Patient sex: F
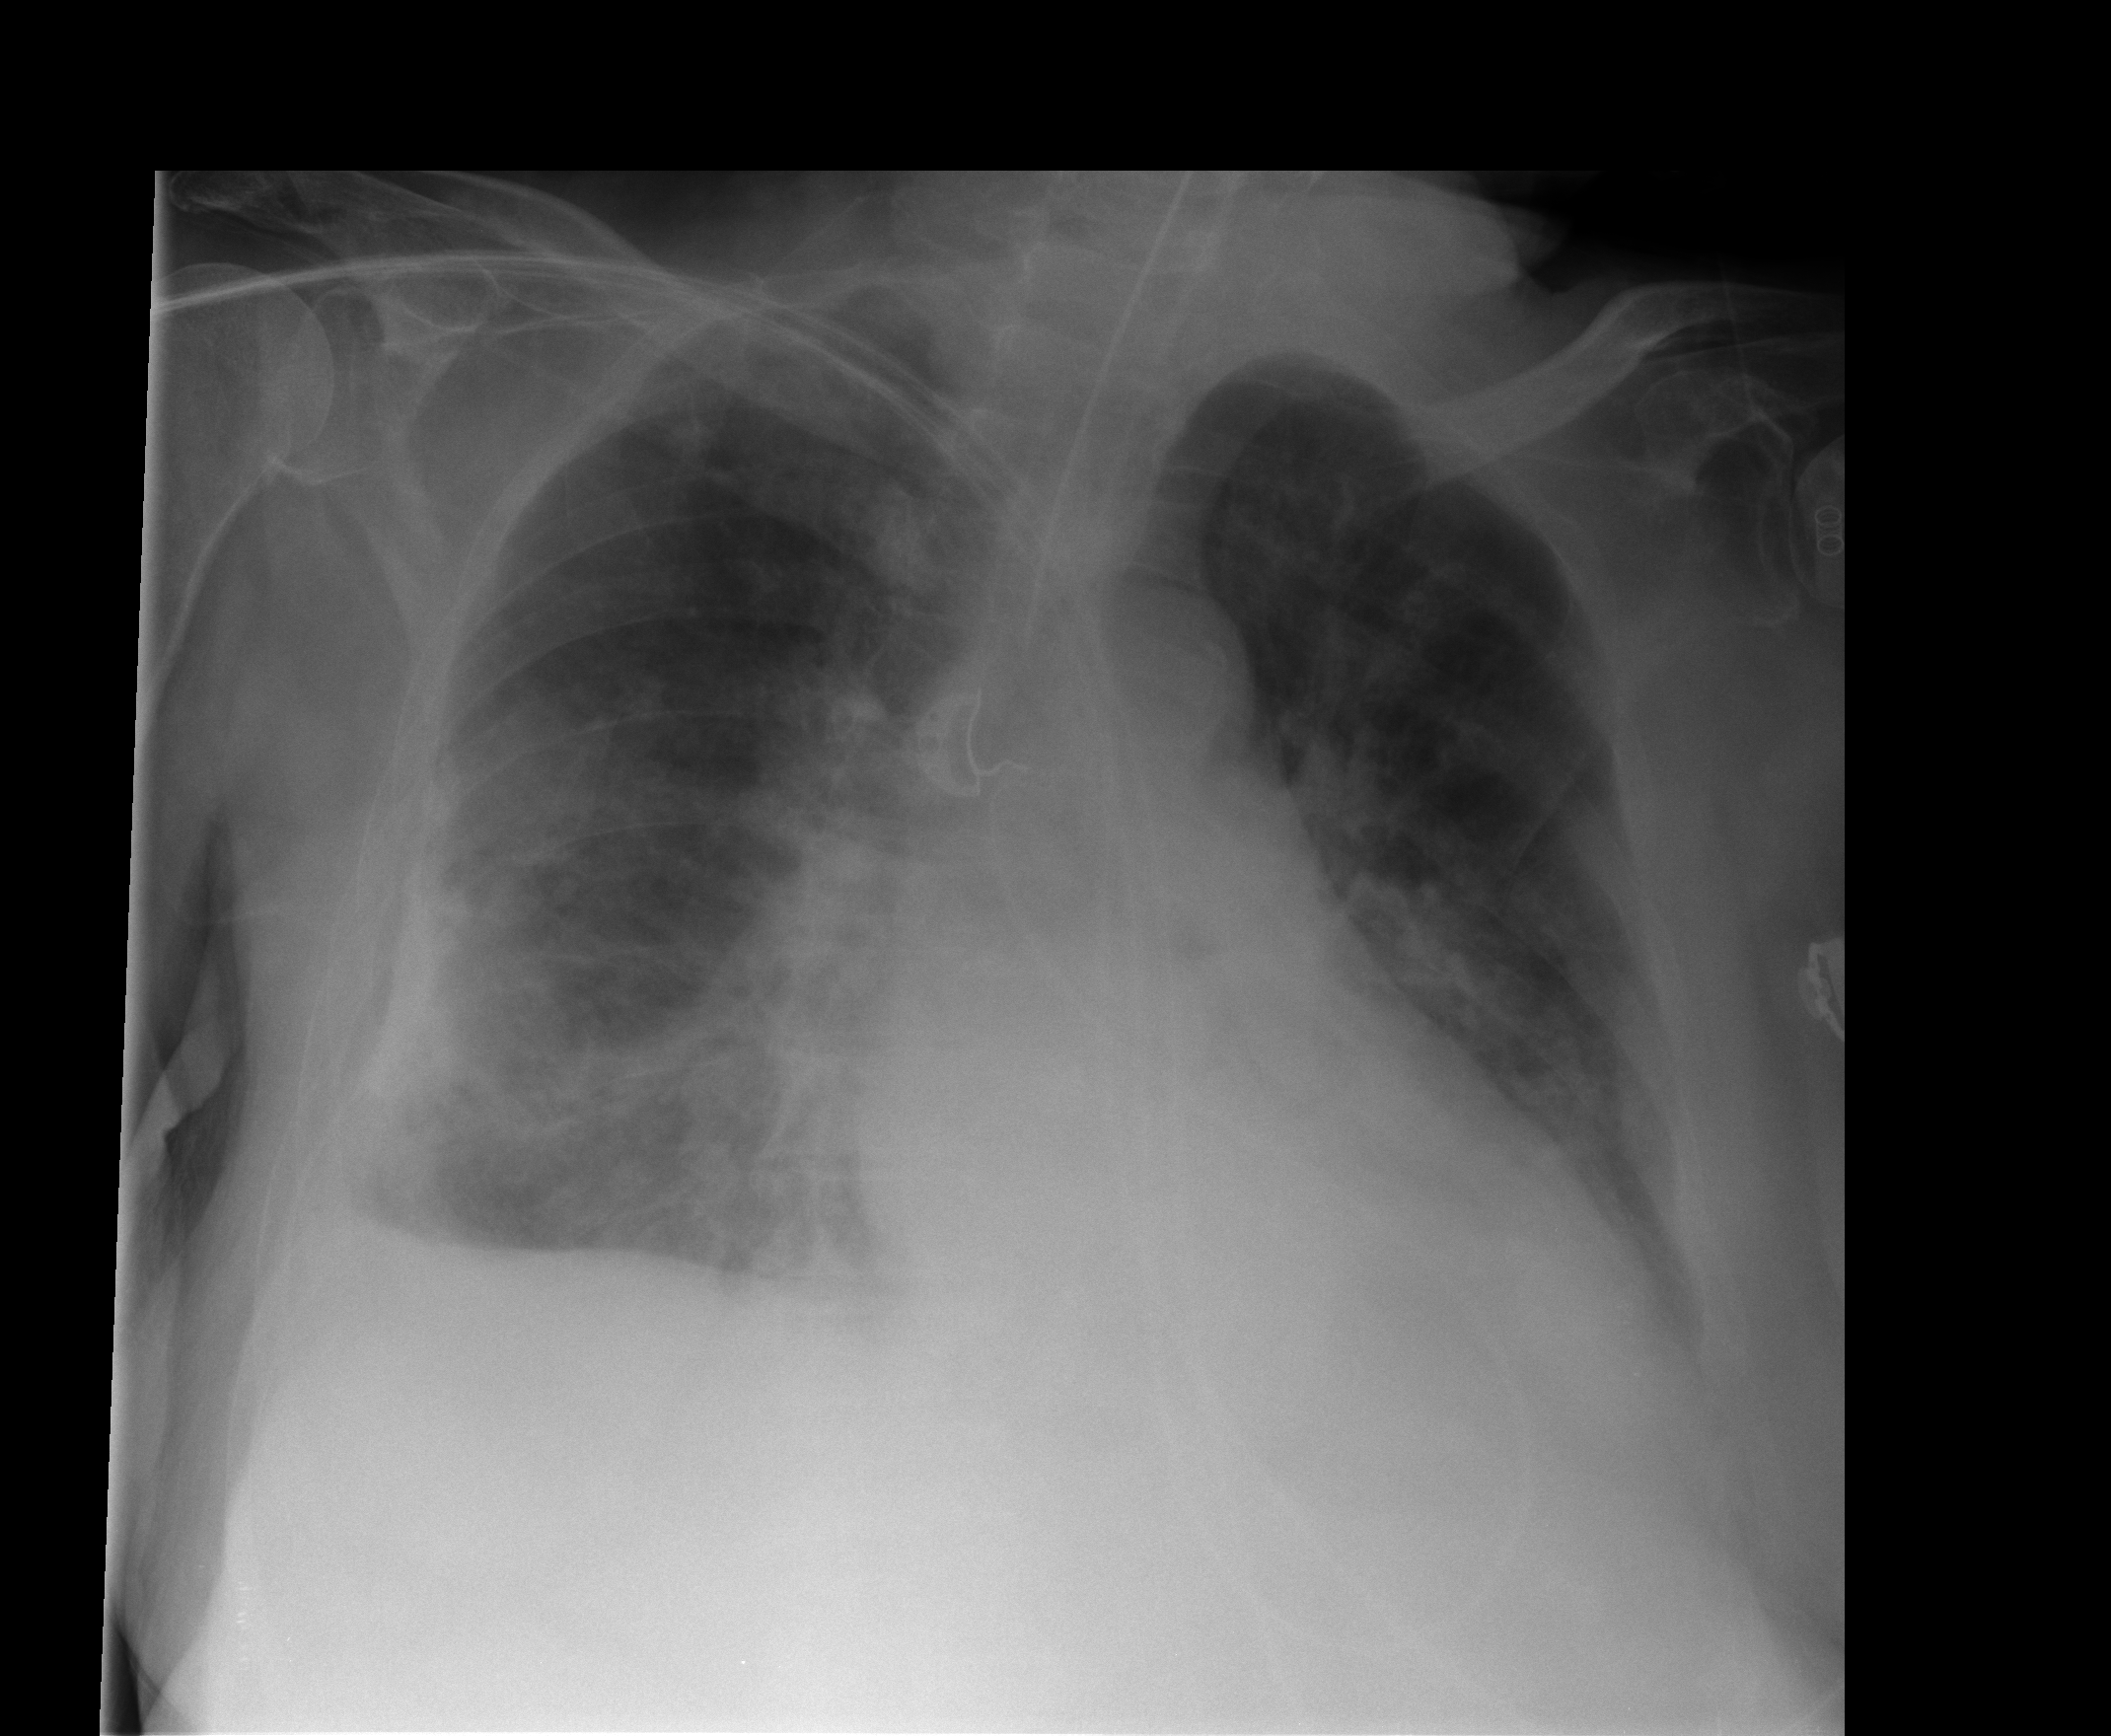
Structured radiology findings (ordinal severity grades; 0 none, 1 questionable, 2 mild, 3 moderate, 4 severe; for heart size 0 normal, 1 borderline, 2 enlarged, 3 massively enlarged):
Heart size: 1
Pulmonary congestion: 2
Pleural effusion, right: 1
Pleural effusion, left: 2
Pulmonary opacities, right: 0
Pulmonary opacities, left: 0
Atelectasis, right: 0
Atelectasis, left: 0